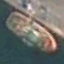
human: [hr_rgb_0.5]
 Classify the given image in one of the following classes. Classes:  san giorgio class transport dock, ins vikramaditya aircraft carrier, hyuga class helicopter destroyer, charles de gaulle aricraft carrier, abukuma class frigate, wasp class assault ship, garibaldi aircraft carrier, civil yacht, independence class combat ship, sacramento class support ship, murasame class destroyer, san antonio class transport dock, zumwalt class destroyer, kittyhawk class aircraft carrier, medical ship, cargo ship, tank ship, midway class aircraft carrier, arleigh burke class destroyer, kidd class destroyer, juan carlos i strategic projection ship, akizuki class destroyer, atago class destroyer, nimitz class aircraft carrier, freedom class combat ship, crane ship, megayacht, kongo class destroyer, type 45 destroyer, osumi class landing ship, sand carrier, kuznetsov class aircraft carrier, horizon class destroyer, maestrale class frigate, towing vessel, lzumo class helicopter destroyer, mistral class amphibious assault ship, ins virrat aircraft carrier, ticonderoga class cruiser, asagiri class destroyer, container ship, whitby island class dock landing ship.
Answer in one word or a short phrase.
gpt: Towing vessel